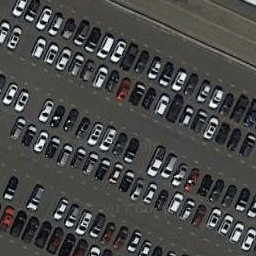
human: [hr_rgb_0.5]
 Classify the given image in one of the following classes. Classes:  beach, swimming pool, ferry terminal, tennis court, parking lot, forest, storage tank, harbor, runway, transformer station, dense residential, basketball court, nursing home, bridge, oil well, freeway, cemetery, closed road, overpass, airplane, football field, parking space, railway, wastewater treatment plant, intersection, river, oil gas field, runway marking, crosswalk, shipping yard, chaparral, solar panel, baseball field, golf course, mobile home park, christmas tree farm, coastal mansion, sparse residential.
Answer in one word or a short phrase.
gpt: parking lot